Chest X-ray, AP view. Patient: 64 years old, sex F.
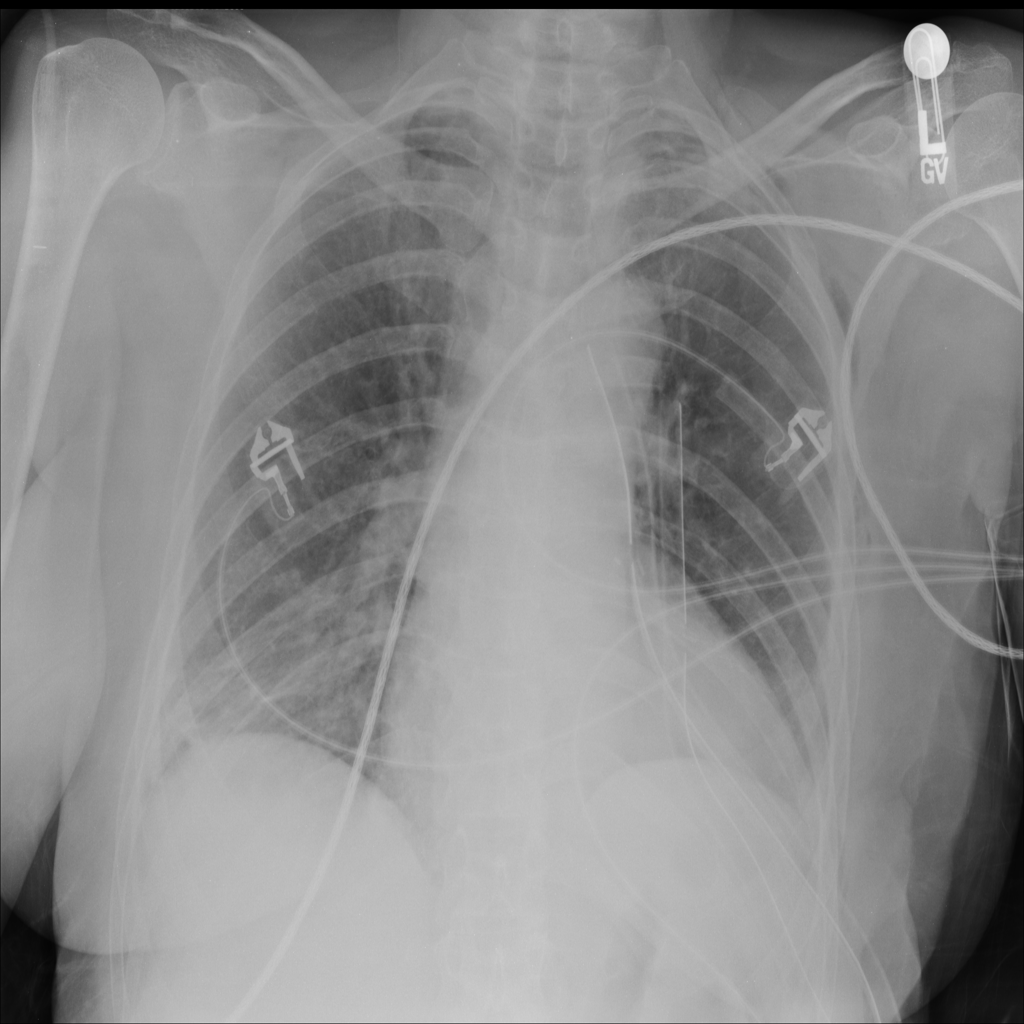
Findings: No Finding